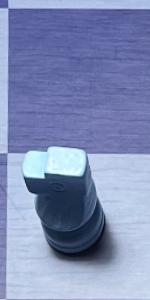
Label: Knight_White